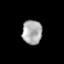
Tissue: lung
Cell type: Others
Senescence score: 0.1689
Nuclear area (px): 472
Mean DAPI intensity: 170.163